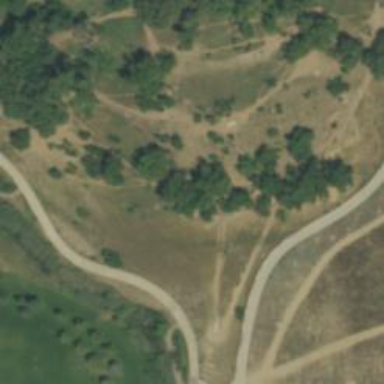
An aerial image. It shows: Disc golf tee.